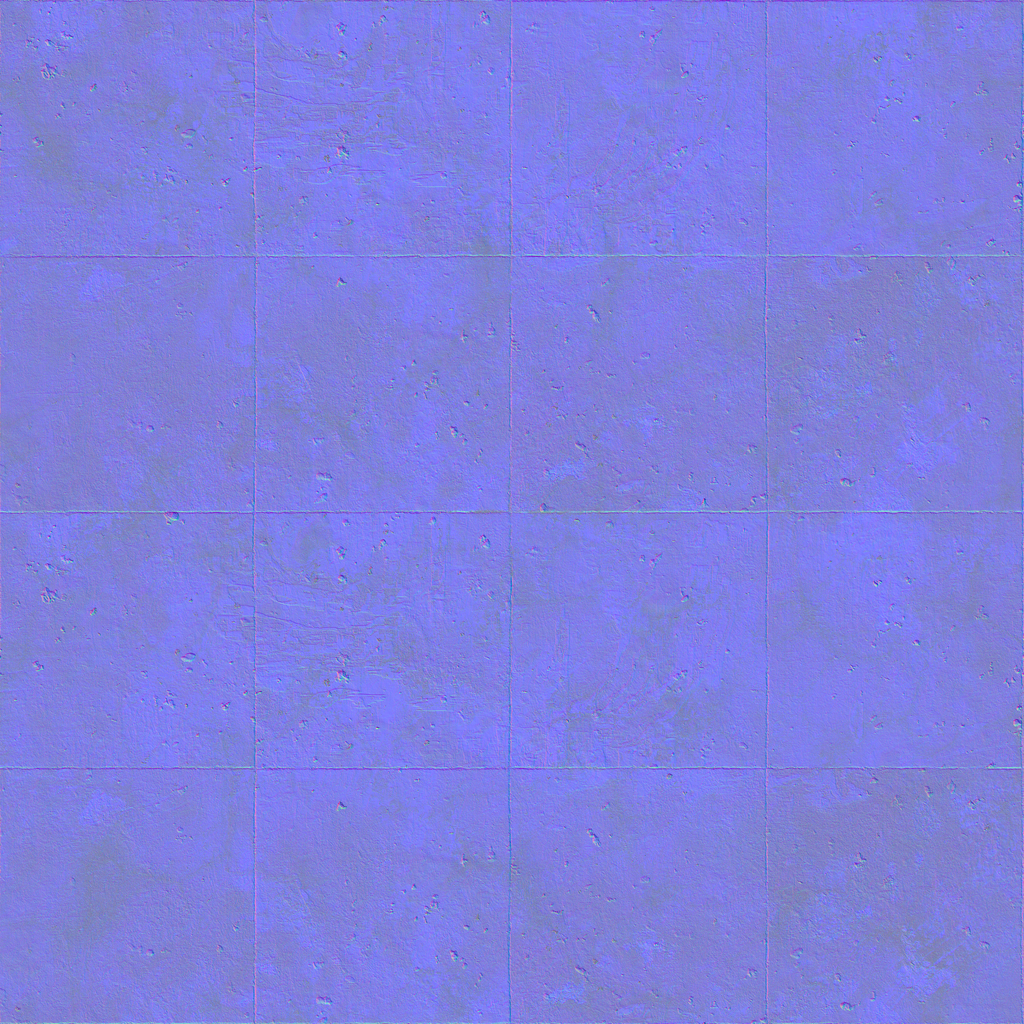
Texture map type: NormalGL